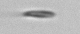
Label: fiber